Field crop: maize
Growth stage: 2
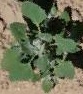
Species: chenopodium